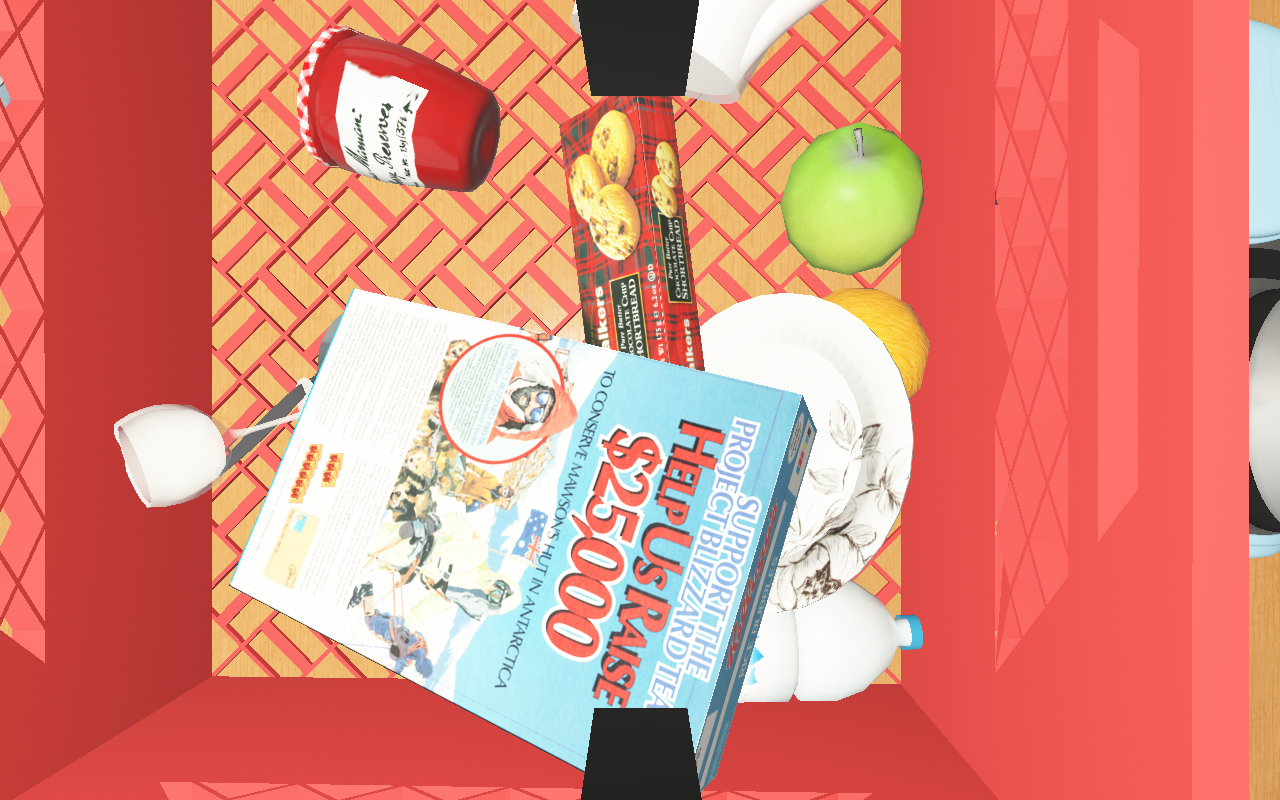
Objects in the scene:
carafe
water bottle
spoon
plate
wineglass
honey jar
jam jar
cereal box